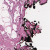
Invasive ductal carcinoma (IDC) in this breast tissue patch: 0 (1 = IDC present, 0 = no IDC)